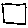
Label: square